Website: walmart
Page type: billing-address
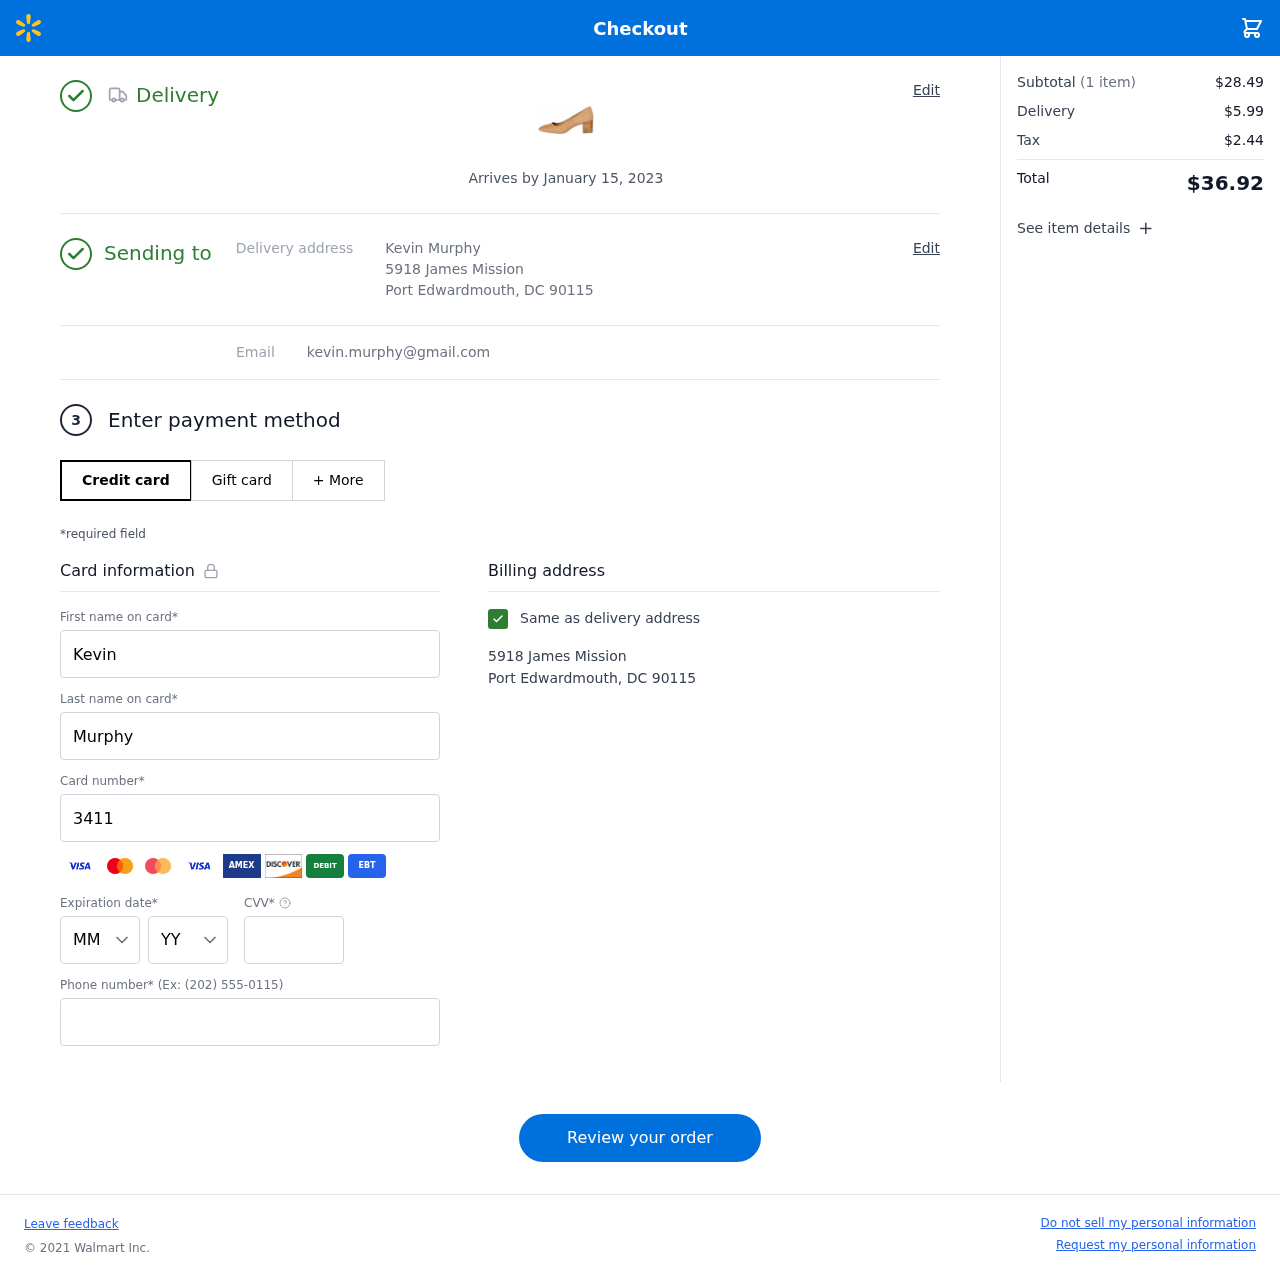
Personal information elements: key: PII_CARD_CVV
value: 9380
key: PII_CARD_EXPIRY_MONTH
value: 01
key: PII_CARD_EXPIRY_YEAR
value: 28
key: PII_CARD_NUMBER
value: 3411 8689 6712 788
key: PII_EMAIL
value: kevin.murphy@gmail.com
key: PII_FIRSTNAME
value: Kevin
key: PII_FULLNAME
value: Kevin Murphy
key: PII_LASTNAME
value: Murphy
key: PII_PHONE
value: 8983328570
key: PII_STREET
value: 5918 James Mission
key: PII_CITY_STATE_ZIP
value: Port Edwardmouth, DC 90115
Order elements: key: ORDER_DELIVERY_DATE
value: Arrives by January 15, 2023
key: ORDER_NUM_ITEMS
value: (1 item)
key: ORDER_SUBTOTAL
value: $28.49
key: ORDER_SHIPPING_COST
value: $5.99
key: ORDER_TAX
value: $2.44
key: ORDER_TOTAL
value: $36.92